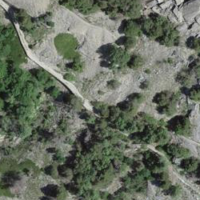
EUNIS habitat code: 32
Species observed at this site:
Aglais urticae